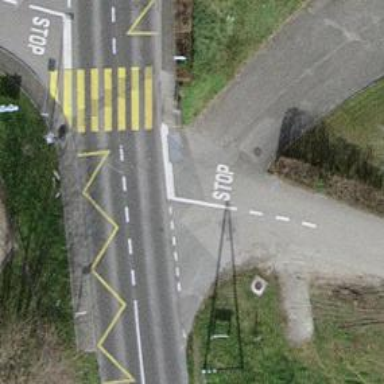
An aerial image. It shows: Bus stop with designated stop position for public transport.